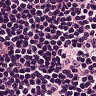
Metastatic tissue present: no